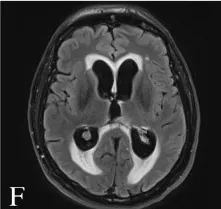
Pre-operative MRI of the brain. (F) MRI FLAIR image demonstrating periventricular transependymal flow of cerebrospinal fluid indicative of acute hydrocephalus.
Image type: radiology (mri)